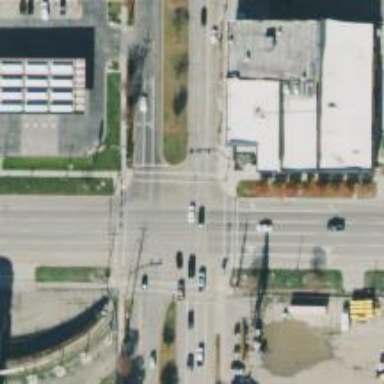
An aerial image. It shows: Crossing with marked lines on the road.